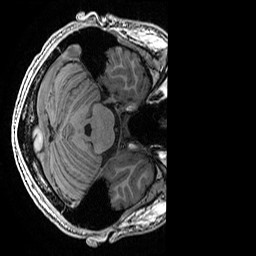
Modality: T1w
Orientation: axial
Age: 18
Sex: male
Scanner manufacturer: ge
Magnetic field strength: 3 T
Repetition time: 0.007 s
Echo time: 0.00342 s